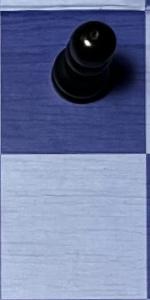
Label: Empty